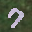
Label: 7